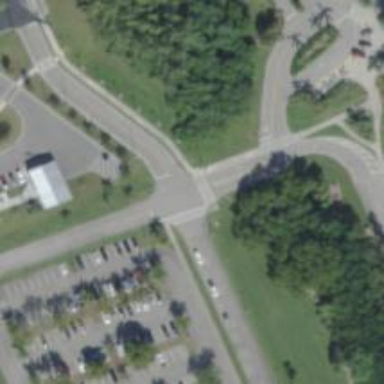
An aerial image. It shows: Marked road crossing.